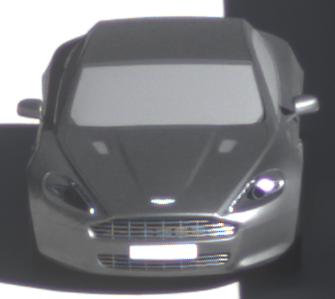
Make: Aston Martin
Model: Rapide
Detailed model: Rapide
Model produced from: 2010/03
Model produced until: 2013/07
Doors: 5
Color: gray
Road condition: dry road
Daytime: morning or afternoon
Contrast: high contrast